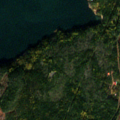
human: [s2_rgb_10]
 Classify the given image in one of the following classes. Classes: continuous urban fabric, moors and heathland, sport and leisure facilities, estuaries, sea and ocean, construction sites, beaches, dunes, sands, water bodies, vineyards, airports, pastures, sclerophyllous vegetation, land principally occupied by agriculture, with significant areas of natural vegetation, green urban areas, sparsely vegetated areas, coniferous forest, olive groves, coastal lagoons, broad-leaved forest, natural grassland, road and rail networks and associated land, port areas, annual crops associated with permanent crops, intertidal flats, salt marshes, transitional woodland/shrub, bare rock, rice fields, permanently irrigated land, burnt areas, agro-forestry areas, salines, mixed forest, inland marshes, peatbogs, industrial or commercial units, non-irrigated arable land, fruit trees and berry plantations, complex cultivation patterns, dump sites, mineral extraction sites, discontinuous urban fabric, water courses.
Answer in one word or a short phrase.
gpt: coniferous forest, mixed forest, sea and ocean